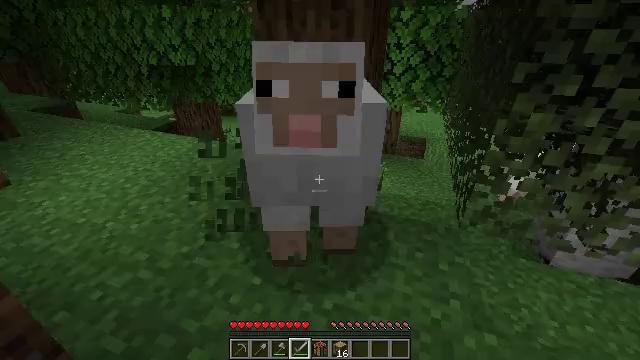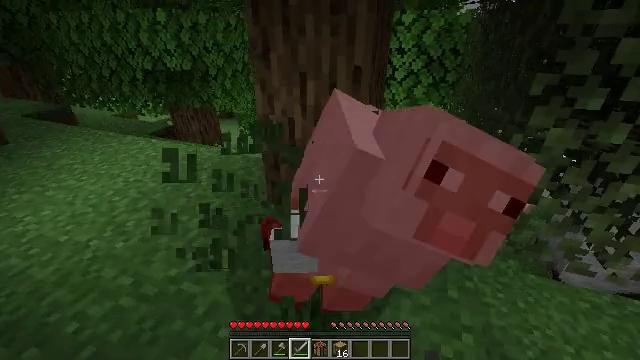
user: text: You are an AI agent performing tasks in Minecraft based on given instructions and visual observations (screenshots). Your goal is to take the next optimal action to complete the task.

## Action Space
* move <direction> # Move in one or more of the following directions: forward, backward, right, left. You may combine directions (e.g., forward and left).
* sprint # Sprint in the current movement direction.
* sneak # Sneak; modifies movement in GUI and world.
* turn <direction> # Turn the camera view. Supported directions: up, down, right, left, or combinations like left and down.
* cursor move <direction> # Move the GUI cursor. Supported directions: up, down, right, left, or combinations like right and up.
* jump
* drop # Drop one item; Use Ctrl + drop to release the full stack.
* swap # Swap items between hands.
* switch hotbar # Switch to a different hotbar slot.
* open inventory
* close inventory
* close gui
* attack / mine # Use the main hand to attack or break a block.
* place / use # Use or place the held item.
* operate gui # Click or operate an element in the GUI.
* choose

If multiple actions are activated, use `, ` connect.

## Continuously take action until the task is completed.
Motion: motion action
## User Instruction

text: Collect the grass from the surface.
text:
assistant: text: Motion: move forward, attack / mine
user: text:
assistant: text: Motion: attack / mine